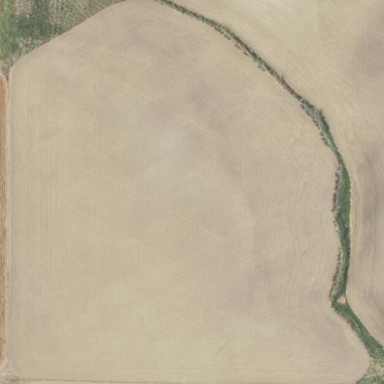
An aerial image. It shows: Farmland with wheat crops growing.